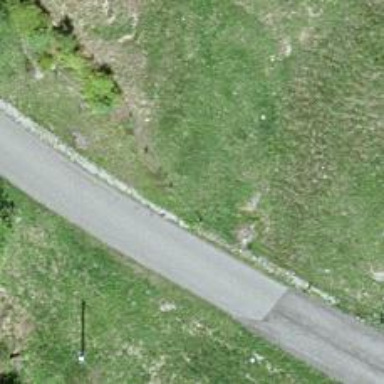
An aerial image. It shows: Unclassified road with paved surface.